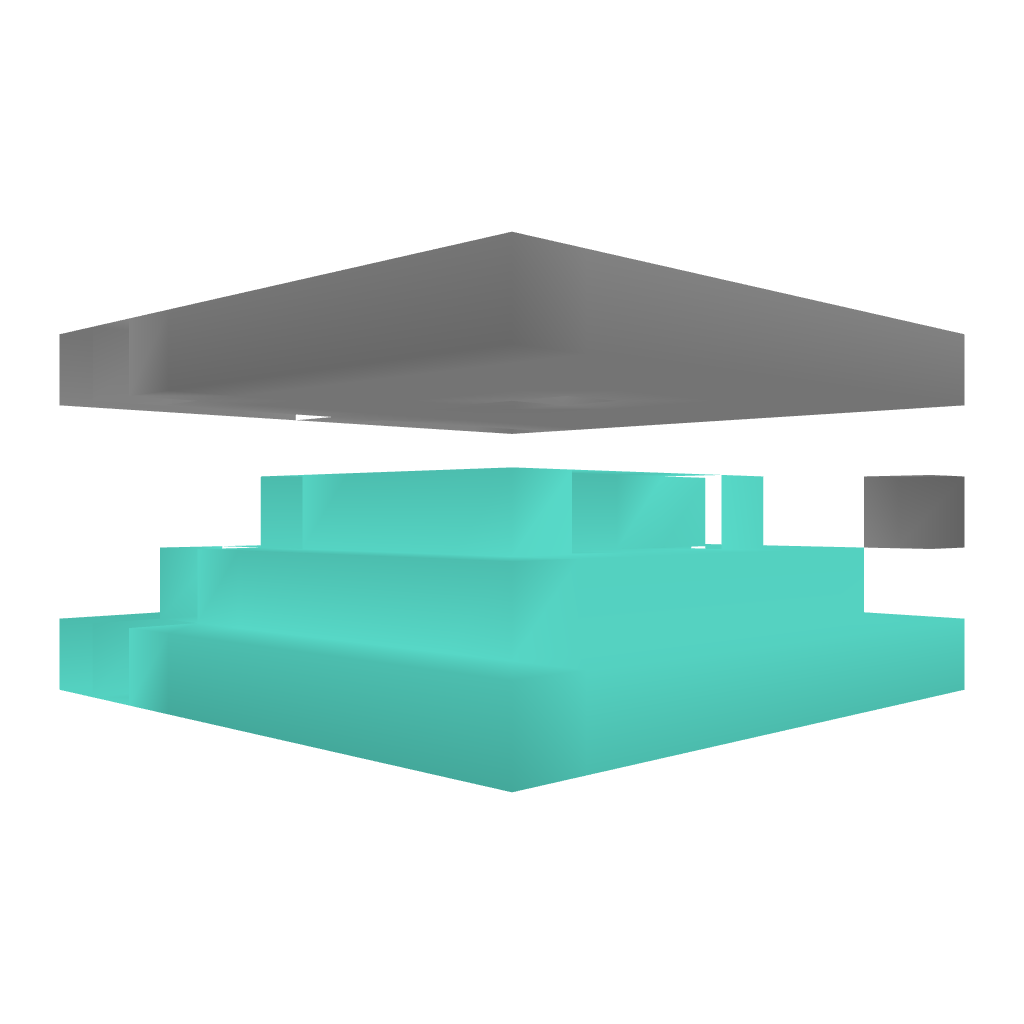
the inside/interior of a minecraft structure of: Beacon